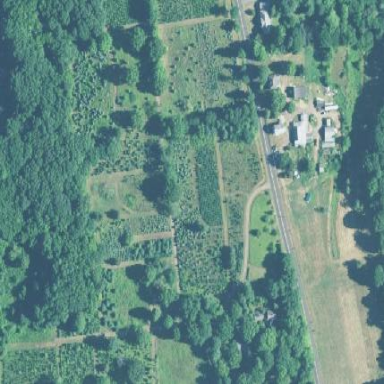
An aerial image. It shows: Plant nursery specializing in Christmas trees.